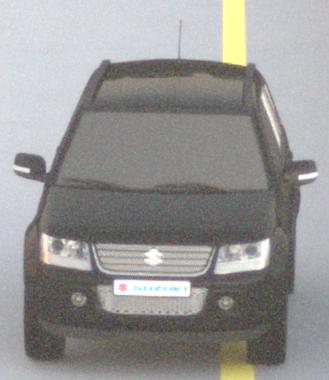
Make: Suzuki
Model: Grand Vitara
Detailed model: Gen. 1 JT
Model produced from: 2009
Model produced until: 2012
Doors: 5
Color: black
Road condition: dry road
Daytime: sunrise or sunset
Contrast: low contrast